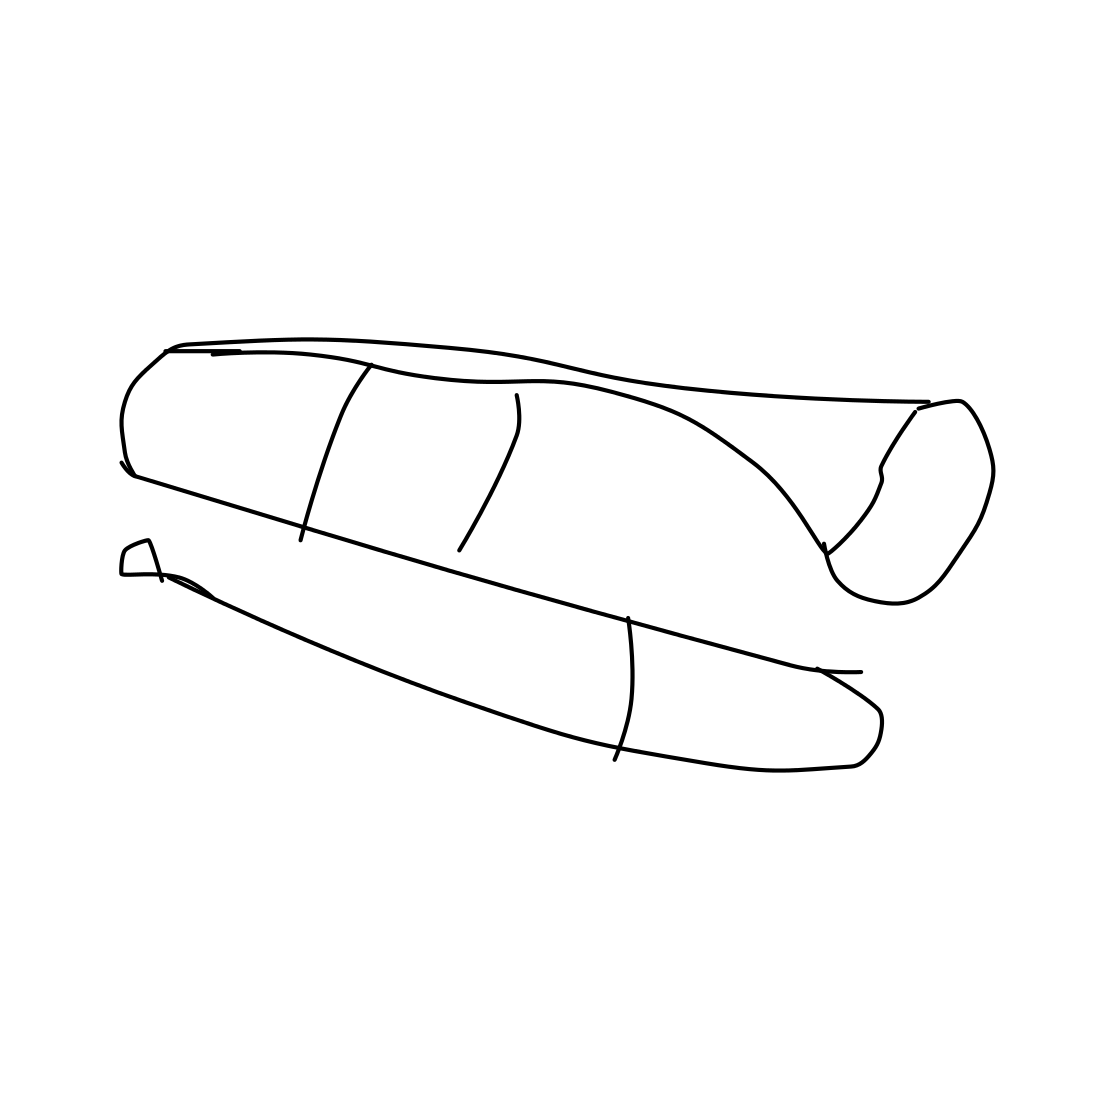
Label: trombone